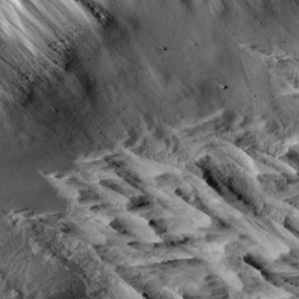
Label: non_frost